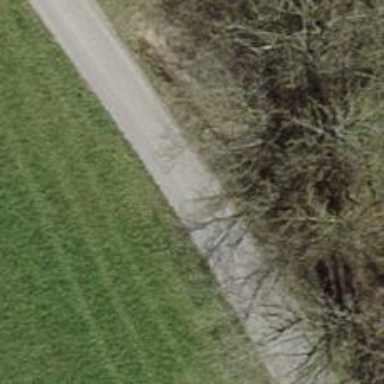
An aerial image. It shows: Unclassified road.